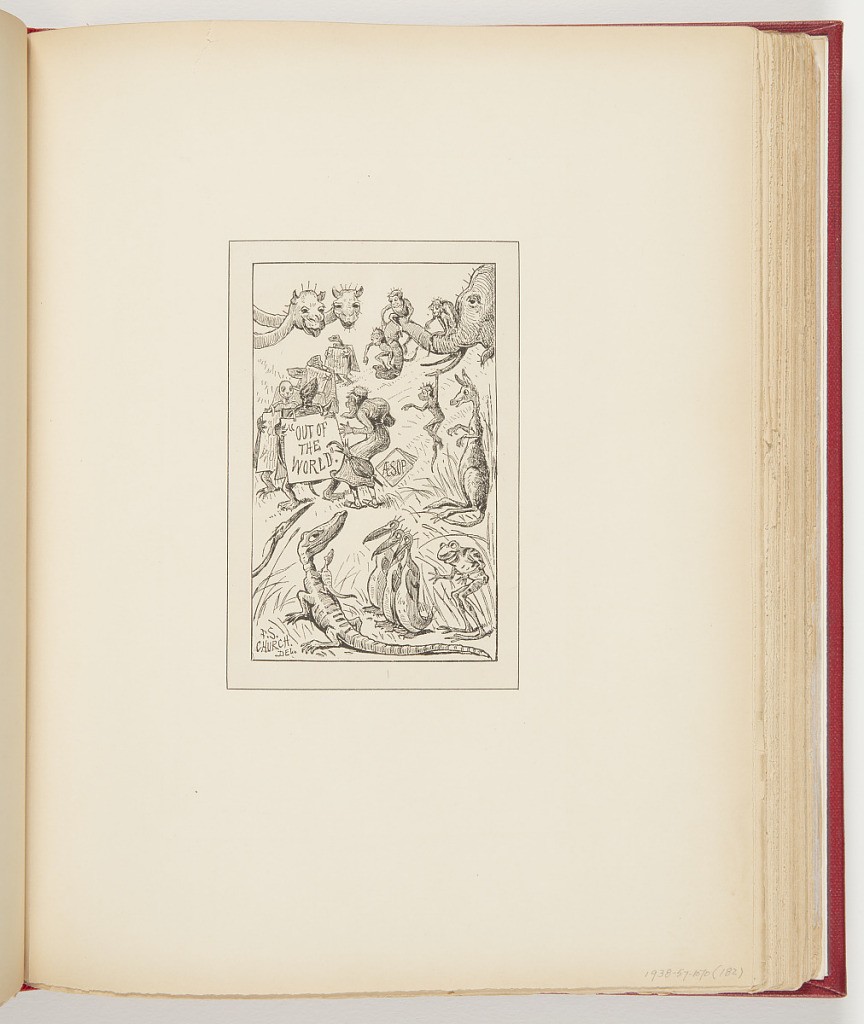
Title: Title Page for "Comic Fables, Out of The World"
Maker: Frederick Stuart Church, American, 1842–1924
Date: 1878
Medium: Printed in black ink on paper
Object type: Ephemera
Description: Various animals, camel, elephant, monkeys, frog, kangaroo, lizard and birds. Center, profile of figure with beard, glasses, and hat, surprised. Man, in so much shock, drops umbrella and labelled book. Center background to center, line of turtles wearing billboard signs, labelled.